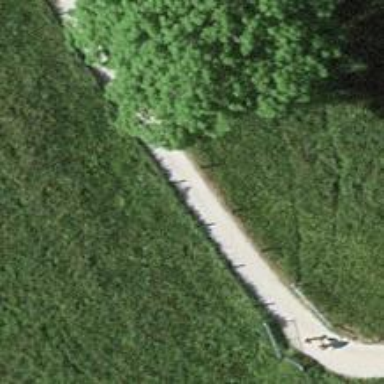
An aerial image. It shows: Gravel footway with no sidewalk.